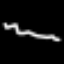
Label: squiggle